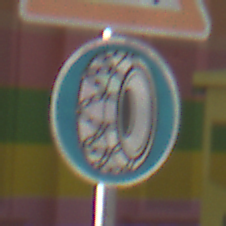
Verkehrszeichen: SchneekettenVorgeschrieben
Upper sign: SchleuderOderRutschgefahr
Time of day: MorningAfternoon
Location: Outdoor (Special)
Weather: PartlyCloudy
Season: NotSpecified
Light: Natural